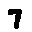
Label: 7